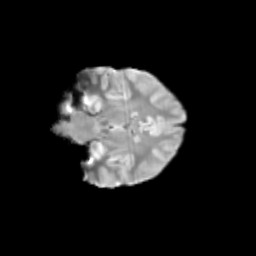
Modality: T2w
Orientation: coronal
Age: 11
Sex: female
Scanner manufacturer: siemens
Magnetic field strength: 3 T
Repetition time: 3.8 s
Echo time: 0.07 s